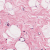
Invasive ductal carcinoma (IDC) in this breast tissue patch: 0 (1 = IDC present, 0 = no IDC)